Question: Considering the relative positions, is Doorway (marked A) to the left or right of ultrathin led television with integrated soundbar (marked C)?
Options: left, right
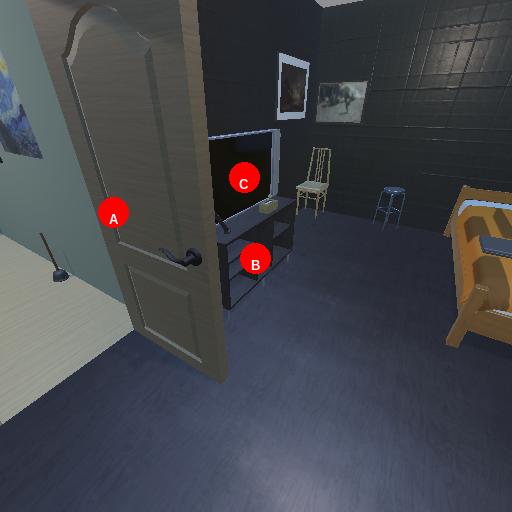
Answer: left